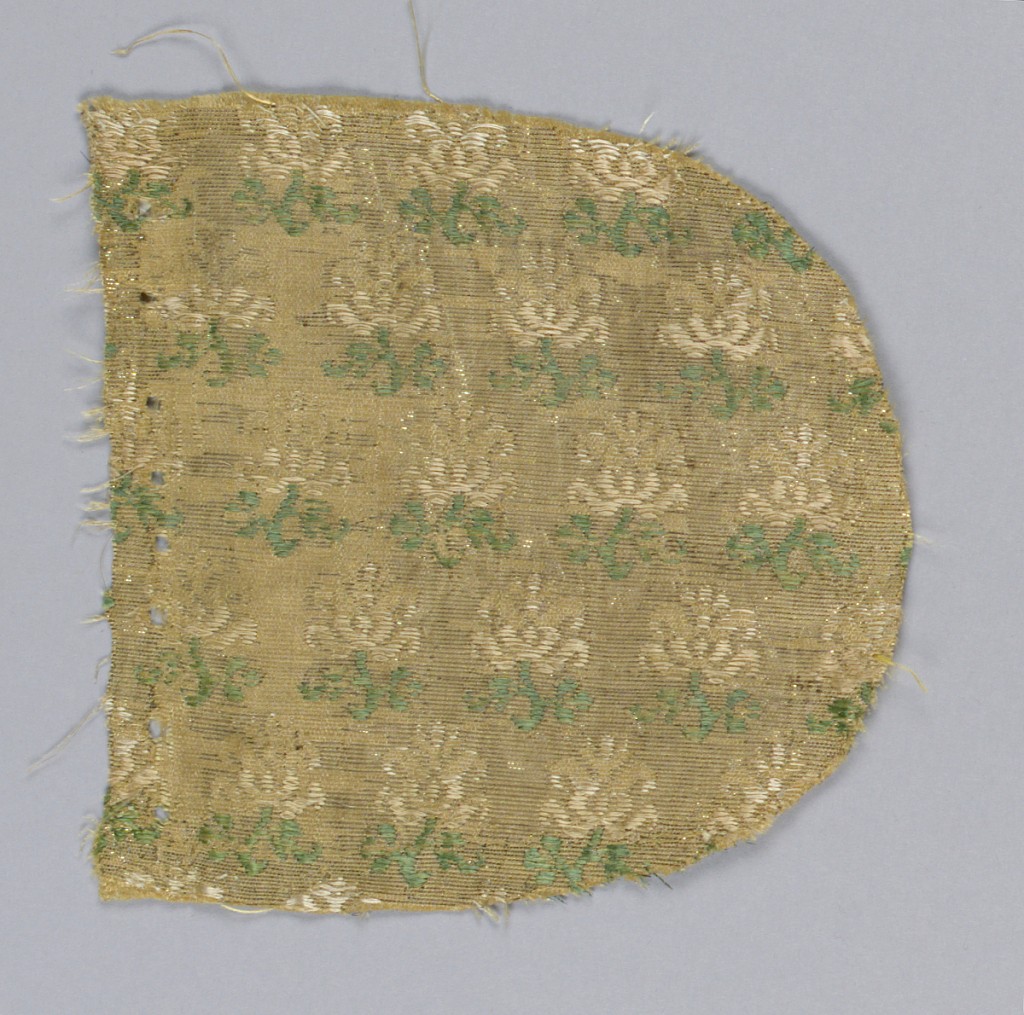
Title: Fragment
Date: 17th century
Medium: silk, metallic thread Technique: supplementary wefts on a silver-faced fabric
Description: Fragment with one curved edge. Pattern of green and white flowers arranged in rows facing in alternate directions.